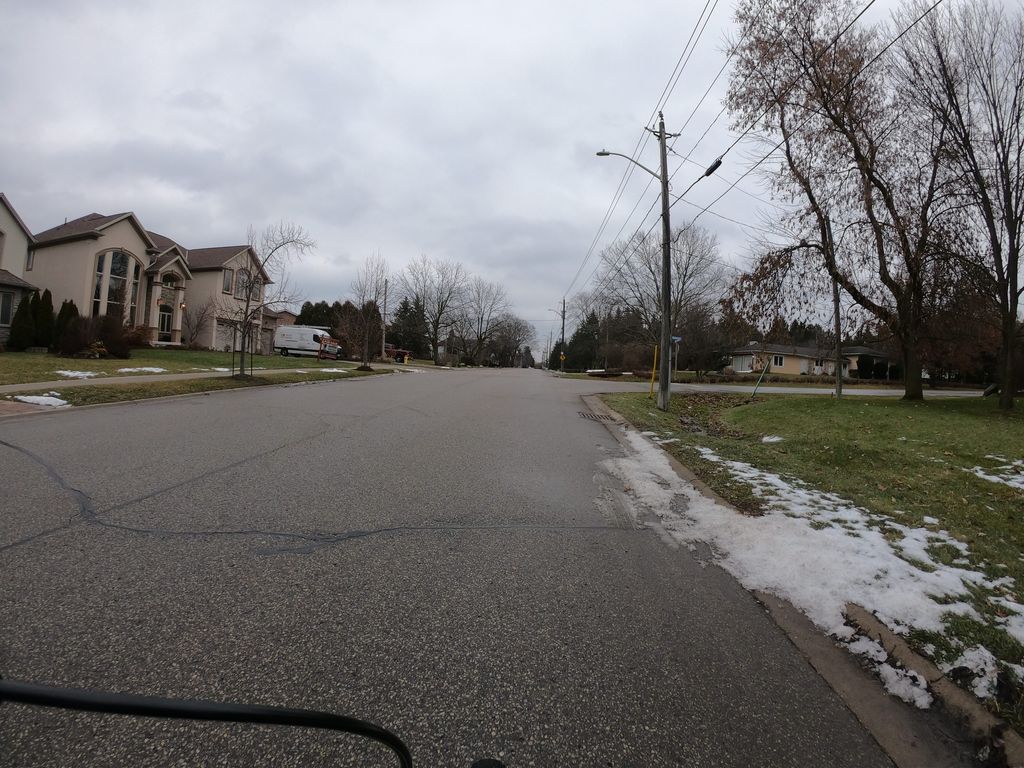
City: kitchener-waterloo